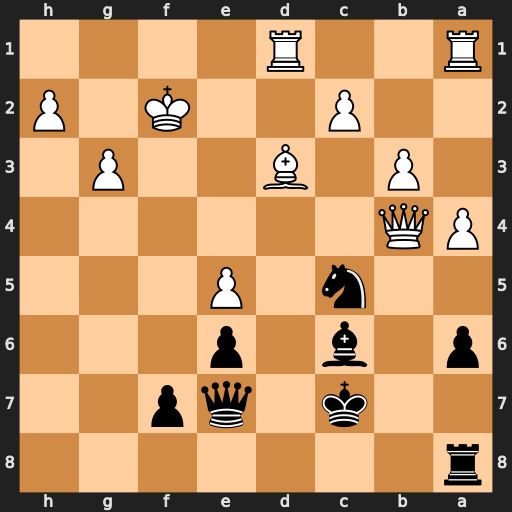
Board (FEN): r7/2k1qp2/p1b1p3/2n1P3/PQ6/1P1B2P1/2P2K1P/R2R4
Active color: b
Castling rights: -
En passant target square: -
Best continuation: Nxd3+ Rxd3 Qxb4